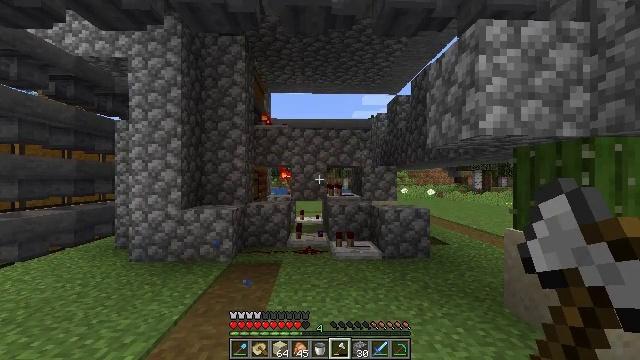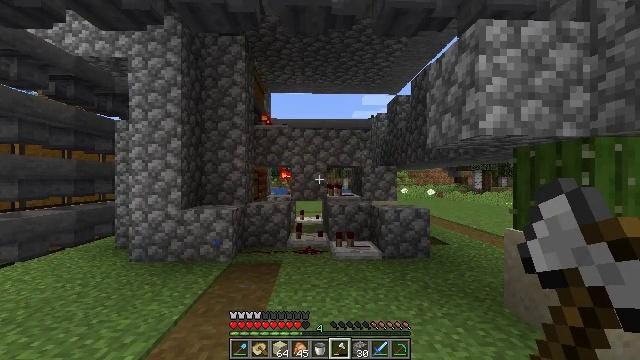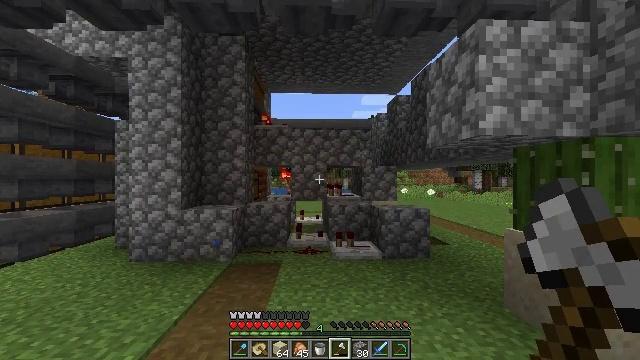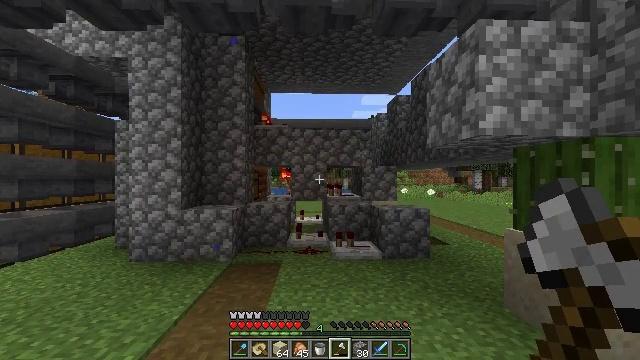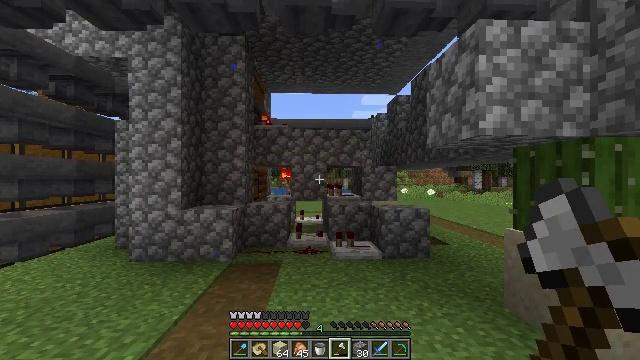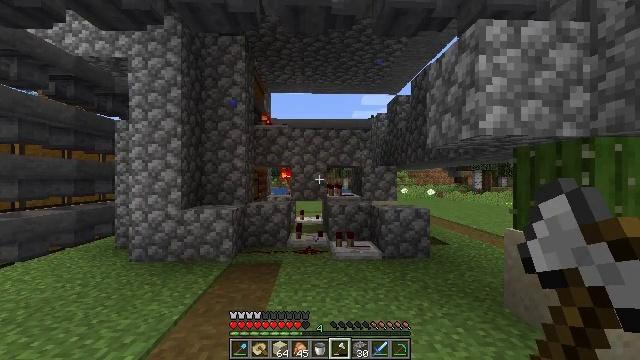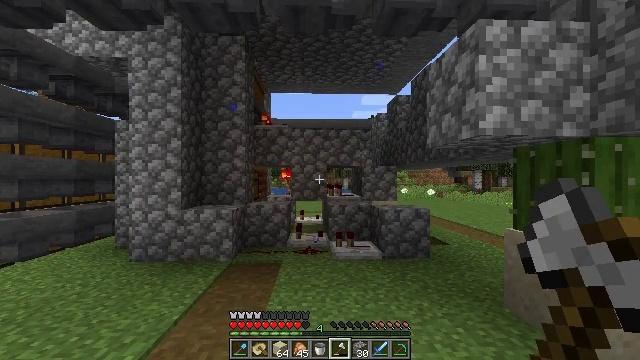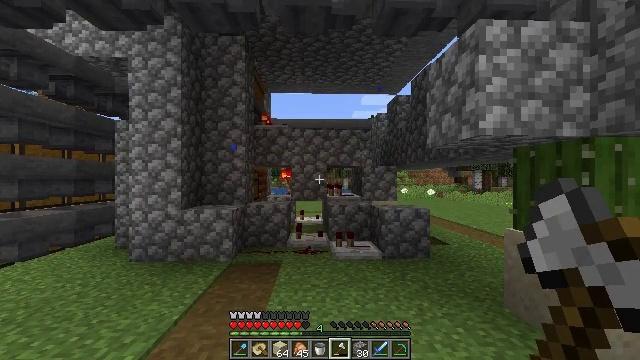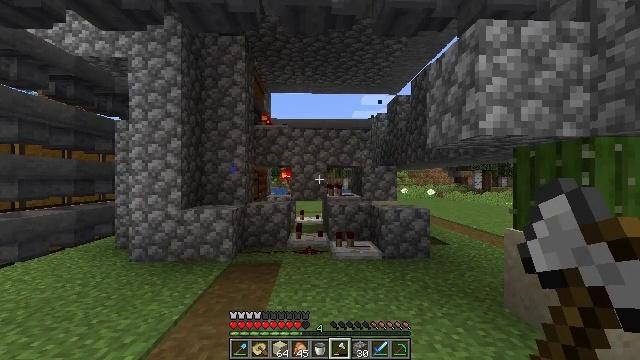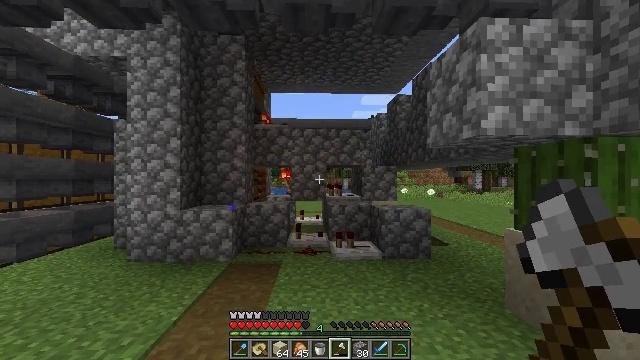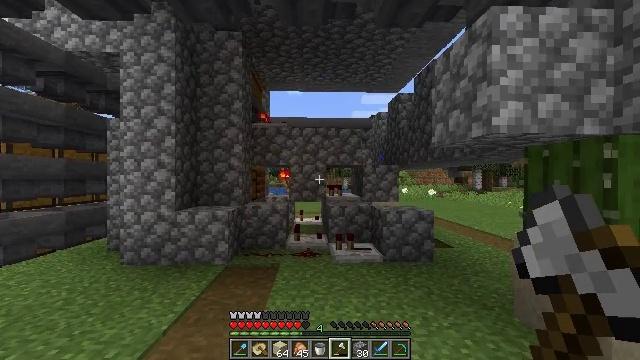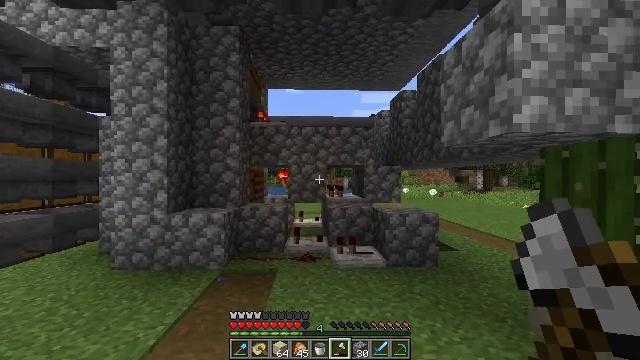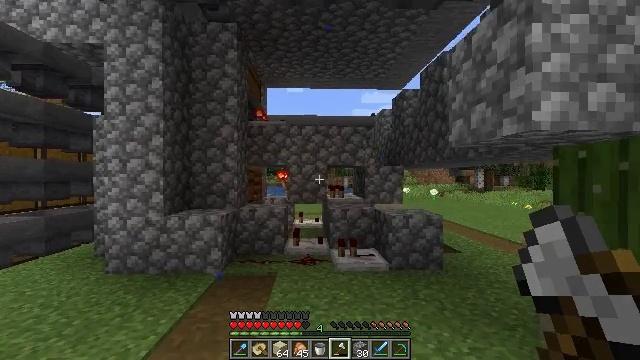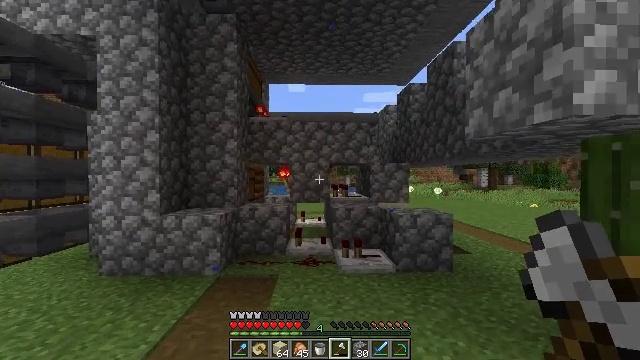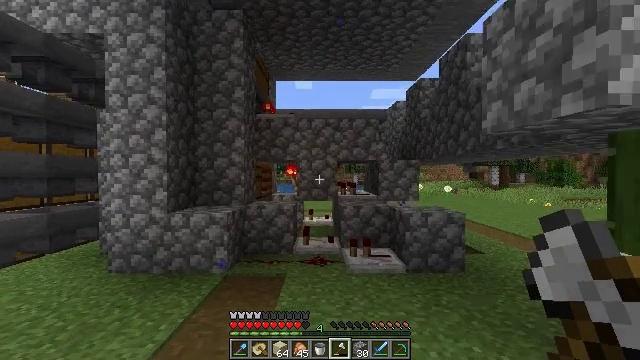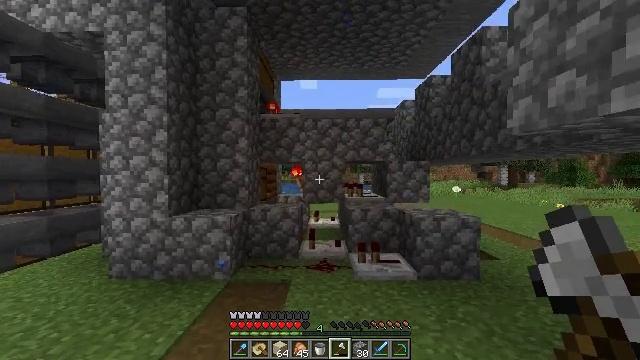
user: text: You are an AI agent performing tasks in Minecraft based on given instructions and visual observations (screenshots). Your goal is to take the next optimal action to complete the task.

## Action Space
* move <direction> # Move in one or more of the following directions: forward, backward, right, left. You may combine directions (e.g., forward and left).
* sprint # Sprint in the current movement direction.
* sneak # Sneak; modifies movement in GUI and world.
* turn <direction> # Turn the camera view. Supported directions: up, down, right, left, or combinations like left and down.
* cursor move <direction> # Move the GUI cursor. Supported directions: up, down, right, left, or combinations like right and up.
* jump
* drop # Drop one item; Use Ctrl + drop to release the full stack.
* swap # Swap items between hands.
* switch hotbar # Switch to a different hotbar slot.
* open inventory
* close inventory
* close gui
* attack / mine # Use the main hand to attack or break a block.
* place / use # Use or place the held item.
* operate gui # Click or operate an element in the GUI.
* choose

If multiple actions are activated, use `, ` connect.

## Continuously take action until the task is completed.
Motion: motion action
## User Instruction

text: Use wooden planks to craft a spruce sign.
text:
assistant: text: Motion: no_op
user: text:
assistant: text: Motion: no_op
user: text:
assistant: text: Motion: no_op
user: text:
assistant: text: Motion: no_op
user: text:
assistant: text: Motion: no_op
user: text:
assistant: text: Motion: no_op
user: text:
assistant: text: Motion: no_op
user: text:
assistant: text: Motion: no_op
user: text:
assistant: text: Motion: move forward
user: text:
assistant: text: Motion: move forward
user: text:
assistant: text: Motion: move forward
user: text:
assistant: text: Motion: move forward
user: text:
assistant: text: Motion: move forward
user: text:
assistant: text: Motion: move forward, turn left
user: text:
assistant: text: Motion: move forward, turn left
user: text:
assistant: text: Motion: move forward, turn left
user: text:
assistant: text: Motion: move forward, turn left
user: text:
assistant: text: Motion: move forward, turn left
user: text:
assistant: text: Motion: move forward, turn left
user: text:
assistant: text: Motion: move forward, turn left
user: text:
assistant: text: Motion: move forward
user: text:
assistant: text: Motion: move forward
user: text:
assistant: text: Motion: move forward
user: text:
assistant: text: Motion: move forward
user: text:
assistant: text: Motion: move forward
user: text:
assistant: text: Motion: move forward
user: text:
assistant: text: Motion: move forward
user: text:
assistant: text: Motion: move forward and move right
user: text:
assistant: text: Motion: move forward and move right, turn left
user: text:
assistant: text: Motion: move forward and move right, turn left